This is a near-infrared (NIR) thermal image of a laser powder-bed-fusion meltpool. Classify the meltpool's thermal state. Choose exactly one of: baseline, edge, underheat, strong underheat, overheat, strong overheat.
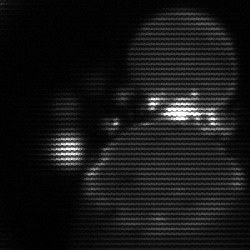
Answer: edge